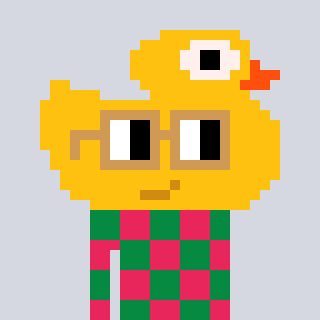
a pixel art character with square brown glasses, a ducky-shaped head and a redpinkish-colored body on a cool background